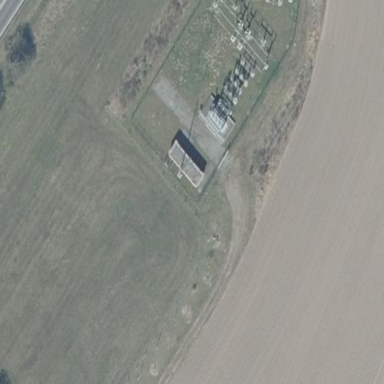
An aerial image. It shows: Outdoor power substation.